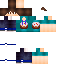
A male human skin with medium skin, wearing brown long hair dressed in a blue tshirt and blue pants, featuring a closed mouth.